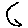
Label: moon